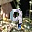
Label: 9